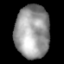
Tissue: lung
Cell type: Epithelial cells
Senescence score: 0.2325
Nuclear area (px): 1796
Mean DAPI intensity: 152.437